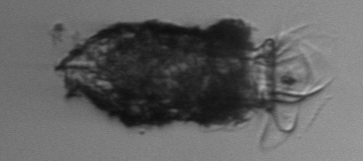
Label: Tintinnopsis